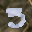
Label: 3